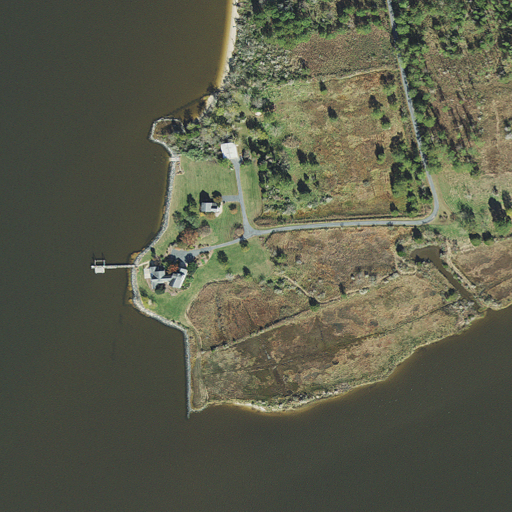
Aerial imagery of cape in Maryland named Raccoon Point containing open water, woody wetlands, herbaceous wetlands, low intensity development, and barren land